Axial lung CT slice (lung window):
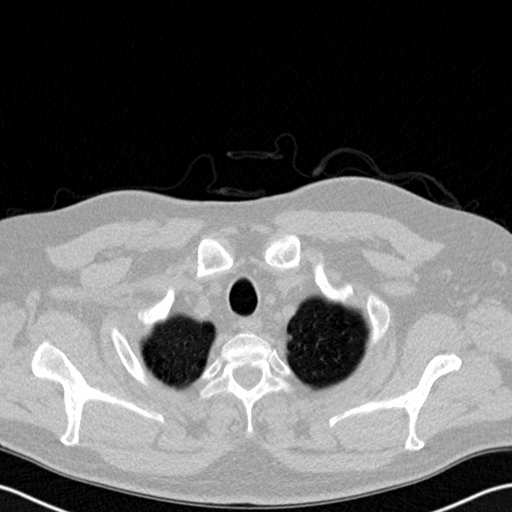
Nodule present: no